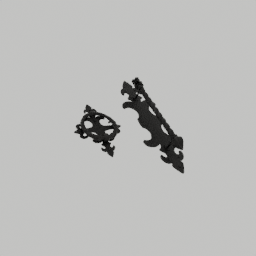
Label: mechanical